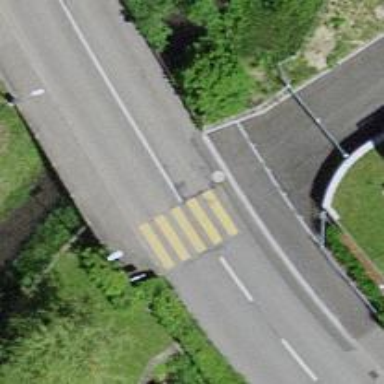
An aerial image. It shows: Uncontrolled road crossing.